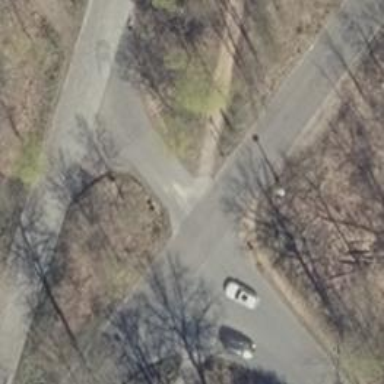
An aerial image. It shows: Unclassified road with asphalt surface.